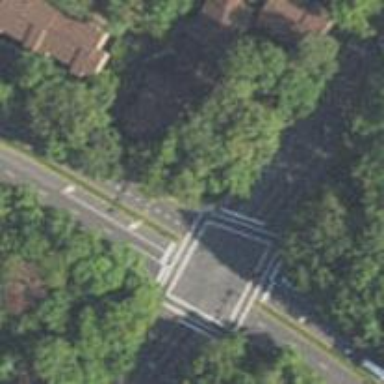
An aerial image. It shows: Tertiary road with asphalt surface and separate sidewalk.